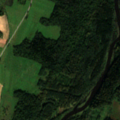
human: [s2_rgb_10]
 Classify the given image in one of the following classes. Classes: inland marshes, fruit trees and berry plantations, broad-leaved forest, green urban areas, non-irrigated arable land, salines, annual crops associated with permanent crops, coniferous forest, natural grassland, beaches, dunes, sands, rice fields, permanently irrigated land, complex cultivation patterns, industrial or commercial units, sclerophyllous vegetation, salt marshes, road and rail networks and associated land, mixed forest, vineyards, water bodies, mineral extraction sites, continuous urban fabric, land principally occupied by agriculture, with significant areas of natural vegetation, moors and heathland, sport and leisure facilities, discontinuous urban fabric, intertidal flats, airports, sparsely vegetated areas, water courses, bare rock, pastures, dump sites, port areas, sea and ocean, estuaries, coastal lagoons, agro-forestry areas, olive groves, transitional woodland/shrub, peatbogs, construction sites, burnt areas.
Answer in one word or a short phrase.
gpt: non-irrigated arable land, pastures, complex cultivation patterns, land principally occupied by agriculture, with significant areas of natural vegetation, broad-leaved forest, coniferous forest, mixed forest